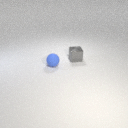
small gray metal cube behind small blue rubber sphere